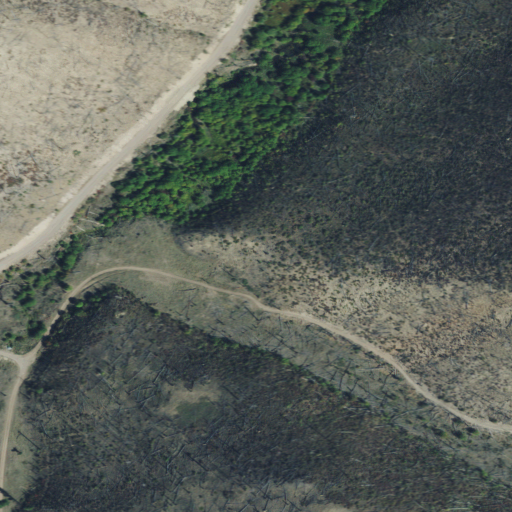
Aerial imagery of valley in Montana named Hunters Gulch containing shrub, grassland, and evergreen forest